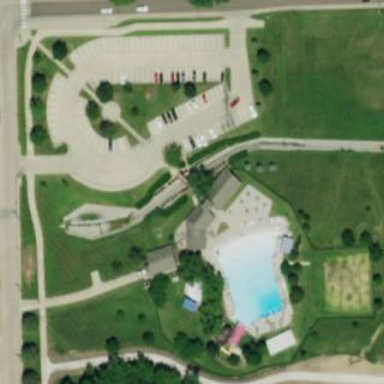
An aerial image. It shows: Water park.